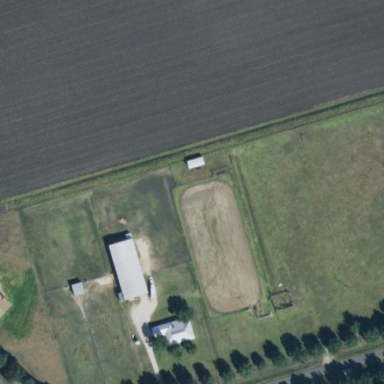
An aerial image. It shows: Leisure land designated for horse riding.